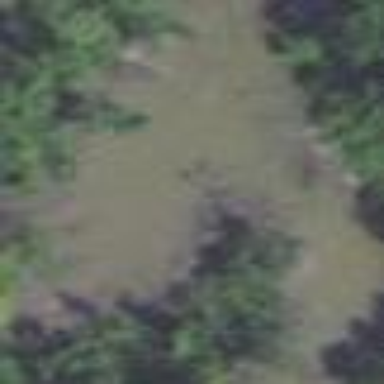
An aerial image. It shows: Pond surrounded by natural water.